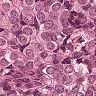
Metastatic tissue present: yes